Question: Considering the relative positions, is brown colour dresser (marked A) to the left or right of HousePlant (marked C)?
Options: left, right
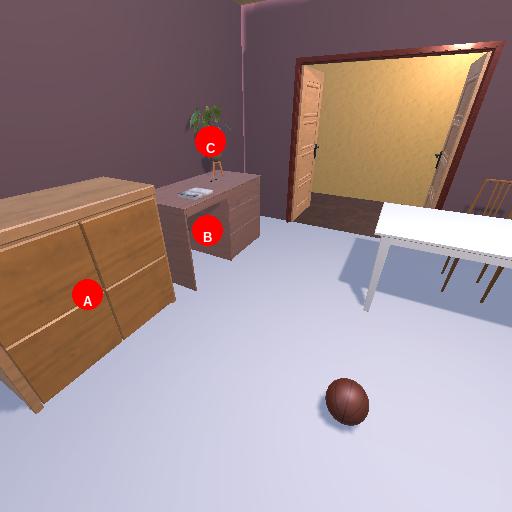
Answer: left